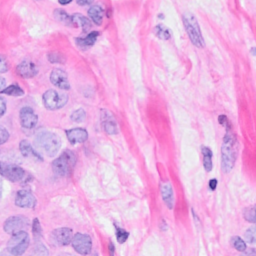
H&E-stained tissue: Breast